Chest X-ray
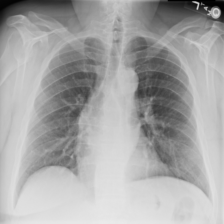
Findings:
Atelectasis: negative
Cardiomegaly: negative
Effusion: negative
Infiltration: negative
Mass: negative
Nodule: negative
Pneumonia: negative
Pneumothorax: negative
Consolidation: negative
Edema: negative
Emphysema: negative
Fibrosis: negative
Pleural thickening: negative
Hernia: negative